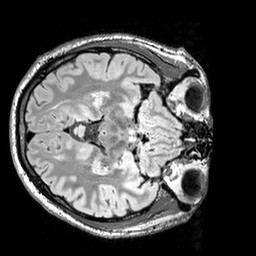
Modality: FLAIR
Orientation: axial
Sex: male
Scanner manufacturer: siemens
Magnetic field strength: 3 T
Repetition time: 5 s
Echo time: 0.395 s